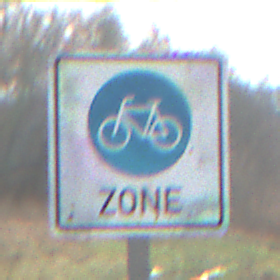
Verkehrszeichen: BeginnFahrradzone
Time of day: MorningAfternoon
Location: Outdoor (Nature)
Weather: PartlyCloudy
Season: NotSpecified
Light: Natural